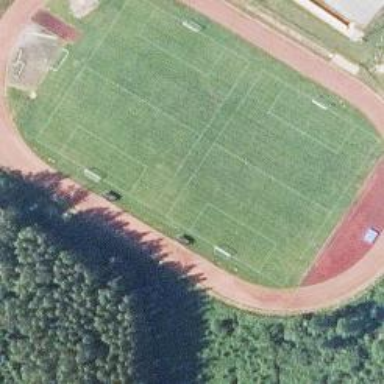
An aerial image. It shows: Athletics track located in leisure land area.